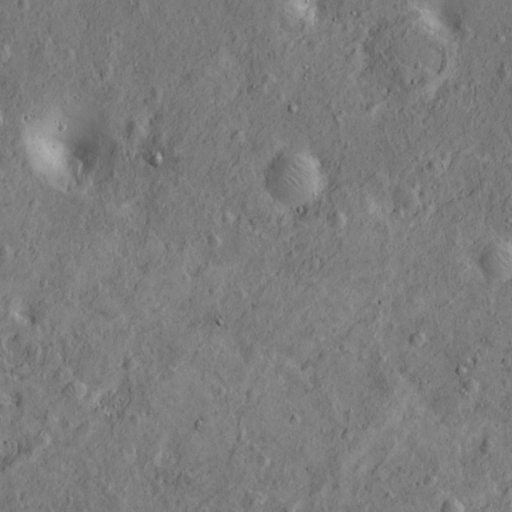
Classes present: Background, Cone